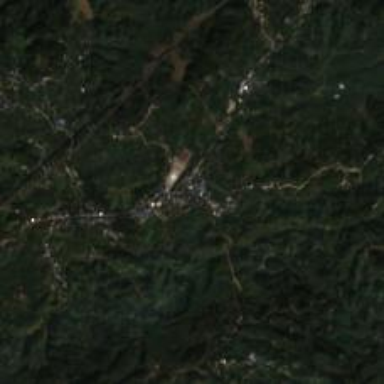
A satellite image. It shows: Township classified as town.